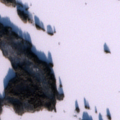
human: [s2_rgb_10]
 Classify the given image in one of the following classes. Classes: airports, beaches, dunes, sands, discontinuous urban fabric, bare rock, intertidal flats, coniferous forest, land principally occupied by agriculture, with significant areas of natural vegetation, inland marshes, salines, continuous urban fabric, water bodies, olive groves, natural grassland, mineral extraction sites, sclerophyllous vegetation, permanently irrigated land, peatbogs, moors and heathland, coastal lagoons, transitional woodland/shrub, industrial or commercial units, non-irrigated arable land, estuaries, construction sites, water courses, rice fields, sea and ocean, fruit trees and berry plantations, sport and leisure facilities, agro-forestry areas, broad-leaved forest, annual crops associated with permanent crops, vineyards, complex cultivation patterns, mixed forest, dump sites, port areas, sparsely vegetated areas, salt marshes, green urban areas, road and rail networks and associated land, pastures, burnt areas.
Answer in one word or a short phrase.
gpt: mixed forest, water bodies